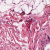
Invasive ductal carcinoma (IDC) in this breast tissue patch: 0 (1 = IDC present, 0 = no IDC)